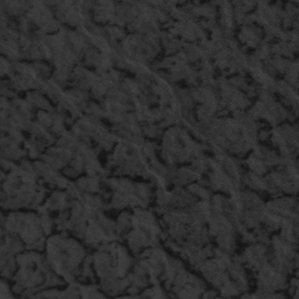
Label: frost